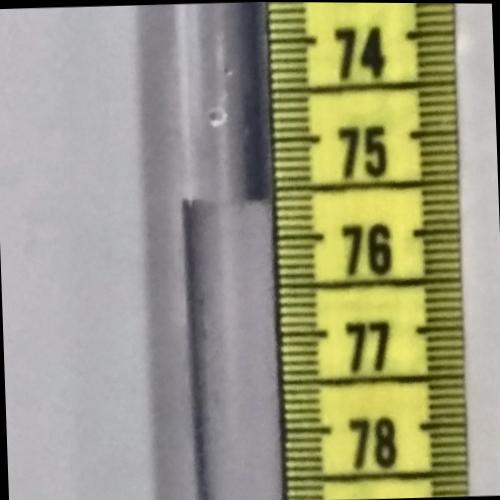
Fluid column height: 75.6 cm